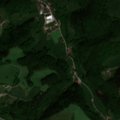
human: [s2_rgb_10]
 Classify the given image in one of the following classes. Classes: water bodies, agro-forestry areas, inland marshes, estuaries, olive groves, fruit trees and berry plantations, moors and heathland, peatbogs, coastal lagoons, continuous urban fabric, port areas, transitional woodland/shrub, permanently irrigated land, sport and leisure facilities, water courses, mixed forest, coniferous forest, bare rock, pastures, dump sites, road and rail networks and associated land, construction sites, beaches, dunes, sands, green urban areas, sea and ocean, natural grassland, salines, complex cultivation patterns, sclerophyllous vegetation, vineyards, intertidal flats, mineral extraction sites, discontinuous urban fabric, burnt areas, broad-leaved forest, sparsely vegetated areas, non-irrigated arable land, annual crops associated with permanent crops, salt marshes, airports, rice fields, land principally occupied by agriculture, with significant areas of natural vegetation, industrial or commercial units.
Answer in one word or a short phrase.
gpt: discontinuous urban fabric, pastures, land principally occupied by agriculture, with significant areas of natural vegetation, mixed forest